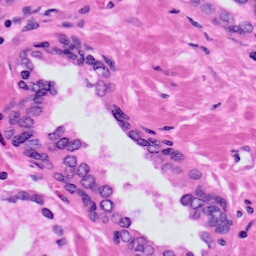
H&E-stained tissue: Prostate